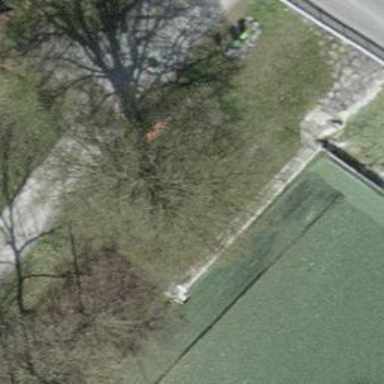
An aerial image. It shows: Bench.